Question: These are the errors I have:
'''
Warning: include(core/init.inc.php):
failed to open stream: No such file or directory in test.php on line 2
Warning: include(): Failed opening '/core/init.inc.php'
for inclusion (include_path='.;C:\php\pear') in test.php on line 2
'''
Here is my code:
'''
<?php
$path = dirname(__FILE__);
include("{$path}/inc/csv.inc.php");
include("{$path}/inc/users.inc.php");
?>
'''
'''
<?php
include('/core/init.inc.php');
?>
'''
Normally I should have at this white screen, but I got all errors immediately, anyone have any idea that this could be?
I followed this tutorial on the web: <URL>
I think I have as in the tutorial. Yet done the same:

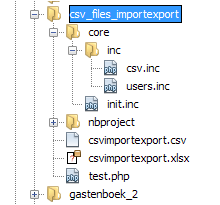
Answer: As written in the comments, your files are called '.inc.php' - they're called '.inc'. That means that 'init.inc.php' in fact, does exist, but 'init.inc' does.

You have two options:
- 'init.inc''init.inc.php''csv.inc''csv.inc.php''users.inc''users.inc.php'- 'include''include('core/init.inc');'